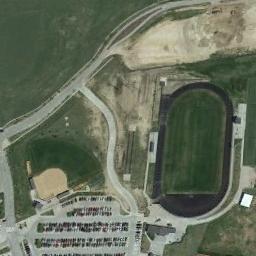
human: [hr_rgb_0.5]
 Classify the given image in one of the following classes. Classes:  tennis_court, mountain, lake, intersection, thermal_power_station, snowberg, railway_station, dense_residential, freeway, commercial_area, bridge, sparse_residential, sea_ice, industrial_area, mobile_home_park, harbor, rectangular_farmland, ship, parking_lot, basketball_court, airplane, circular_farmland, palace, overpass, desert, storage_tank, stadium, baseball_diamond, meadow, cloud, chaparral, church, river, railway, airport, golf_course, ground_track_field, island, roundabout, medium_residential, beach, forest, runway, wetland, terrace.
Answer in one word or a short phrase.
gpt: ground_track_field